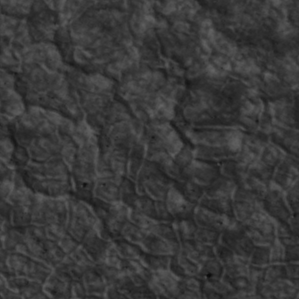
Label: non_frost